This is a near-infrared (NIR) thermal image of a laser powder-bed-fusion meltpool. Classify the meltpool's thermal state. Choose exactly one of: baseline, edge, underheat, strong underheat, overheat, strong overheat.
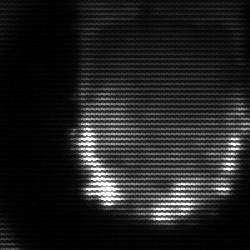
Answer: baseline